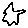
Label: star